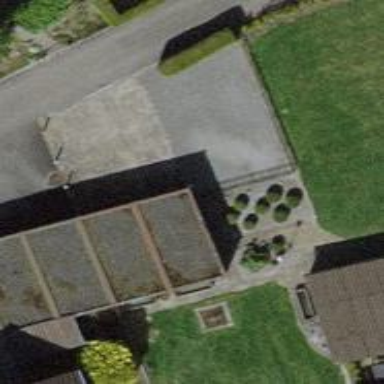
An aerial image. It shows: Group of garages.